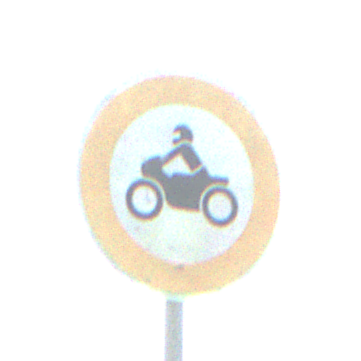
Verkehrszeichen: VerbotKraftraeder
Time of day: MorningAfternoon
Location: Outdoor (Nature)
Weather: PartlyCloudy
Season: NotSpecified
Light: Natural